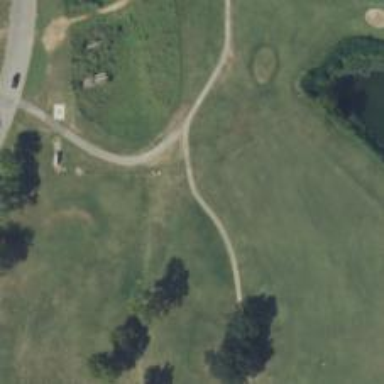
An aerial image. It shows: Path for both road and golf.